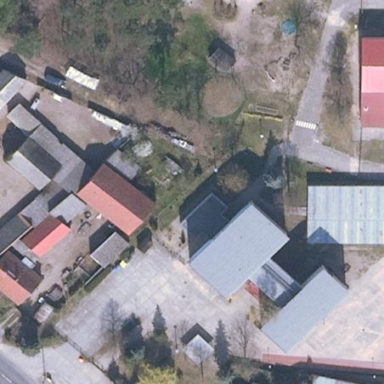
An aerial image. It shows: School building.